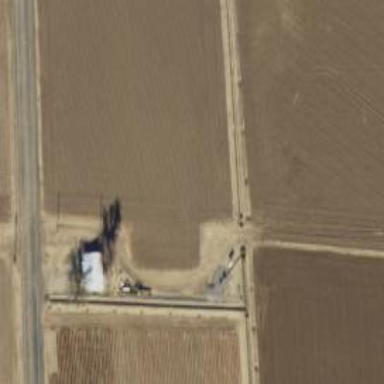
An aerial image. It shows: Irrigation culvert tunnel.